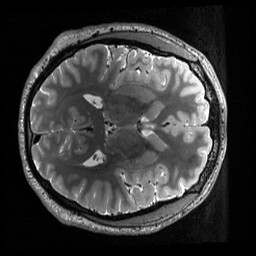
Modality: T2w
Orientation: axial
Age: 24
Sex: male
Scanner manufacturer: siemens
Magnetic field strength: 3 T
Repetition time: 3.2 s
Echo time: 0.565 s